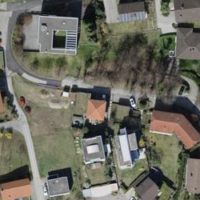
EUNIS habitat code: 54
Species observed at this site:
Rumex acetosella